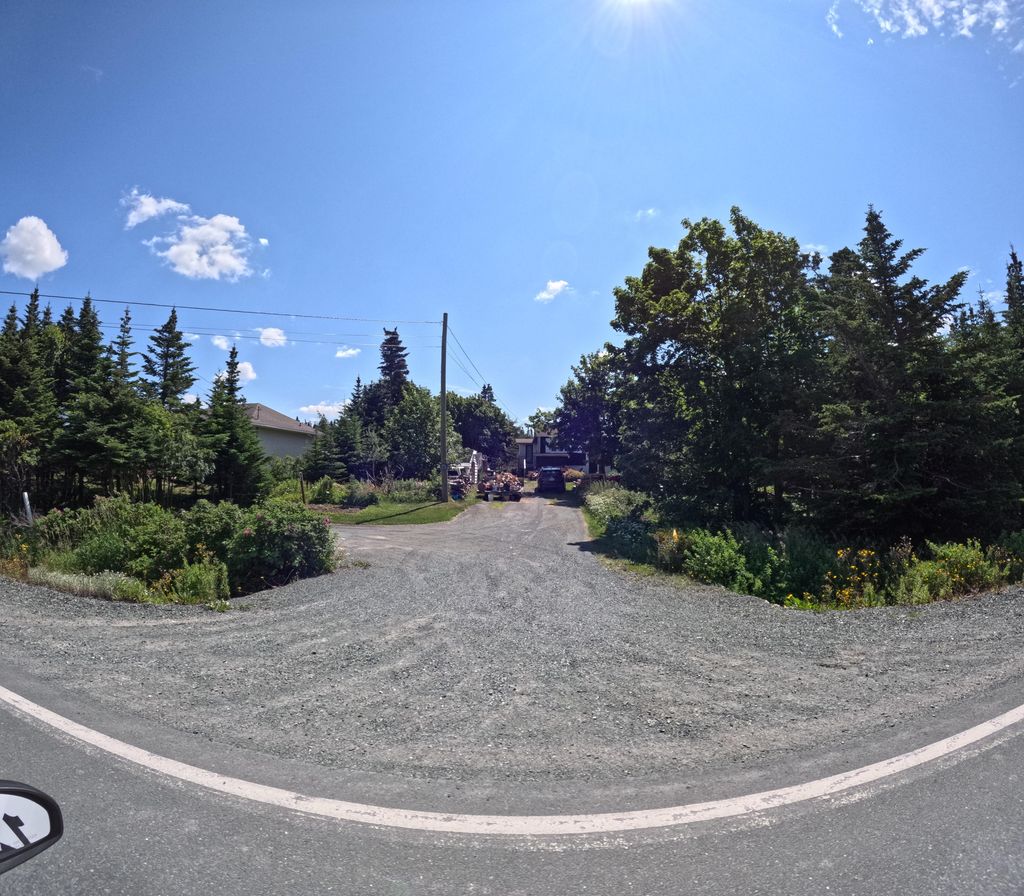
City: st_johns